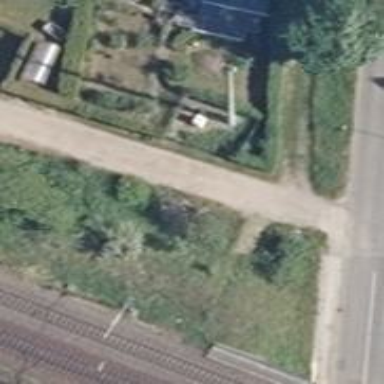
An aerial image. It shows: Mast tower used for communication.